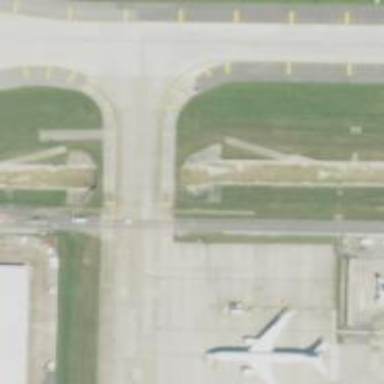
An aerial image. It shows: View of taxiway at the airport.